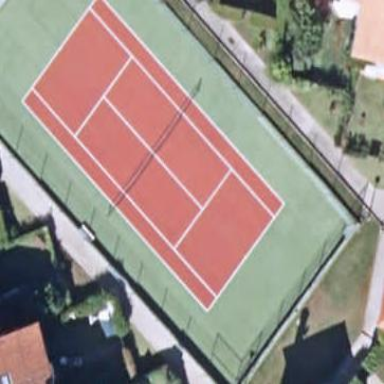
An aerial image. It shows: Tennis court on the leisure land pitch.